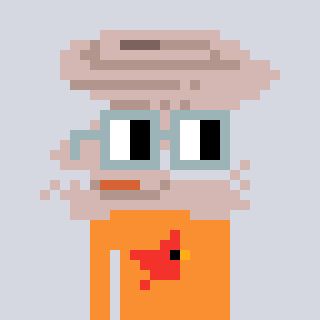
a pixel art character with square dark gray glasses, a tornado-shaped head and a orange-colored body on a cool background